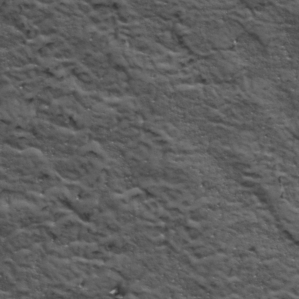
Label: frost